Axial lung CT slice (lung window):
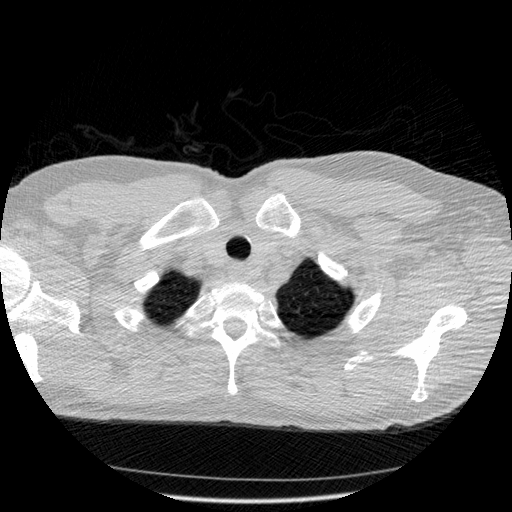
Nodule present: no